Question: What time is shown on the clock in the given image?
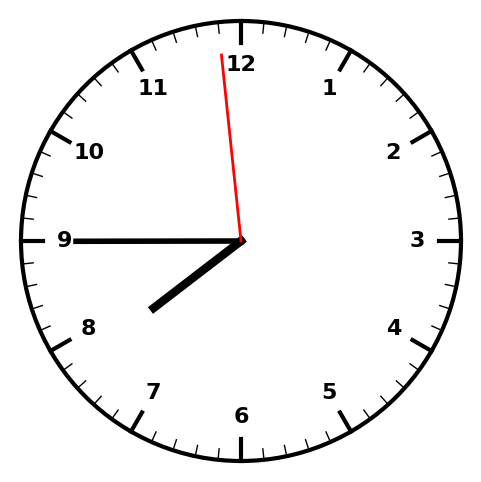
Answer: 07:44:59